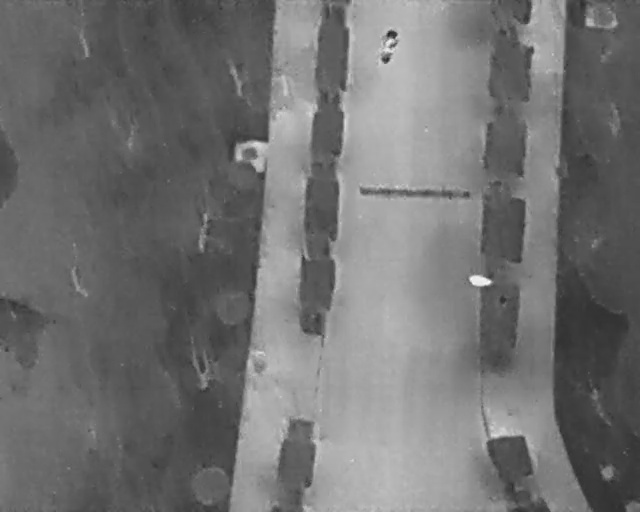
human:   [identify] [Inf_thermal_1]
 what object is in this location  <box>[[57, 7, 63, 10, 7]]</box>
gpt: <ref>1 medium bicycle at the top</ref>